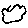
Label: cloud